一年级 · 算术
（2 分）根据下图钟面的时间填一填。

(1) 再过 2 小时是 \$ \qquad \$时；

(2) 前 2 小时是 \$ \qquad \$时。
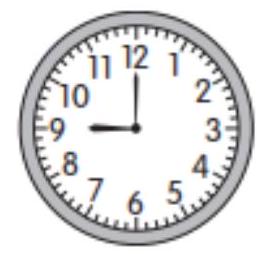
答案: (1) 11

(2) 7